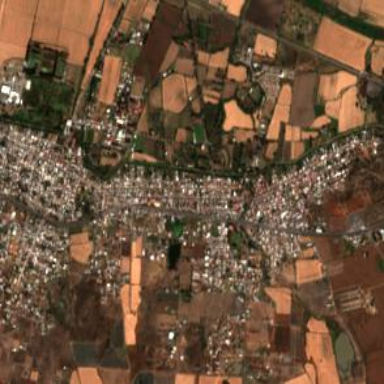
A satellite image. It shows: Town.